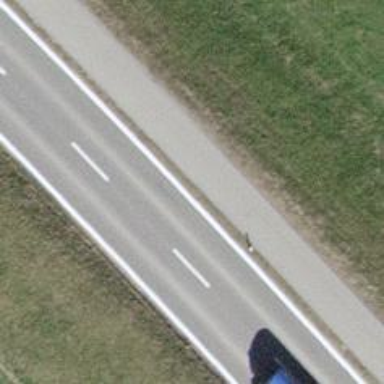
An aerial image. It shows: Asphalt cycleway.